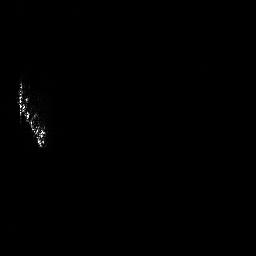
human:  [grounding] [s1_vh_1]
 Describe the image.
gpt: In the satellite image, there is  <ref>1 large ship </ref> <box>[[5, 30, 17, 57, 0]]</box> located at left.